Field crop: maize
Growth stage: 2
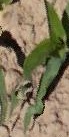
Species: maize